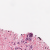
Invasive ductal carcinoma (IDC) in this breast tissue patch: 0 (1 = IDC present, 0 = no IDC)